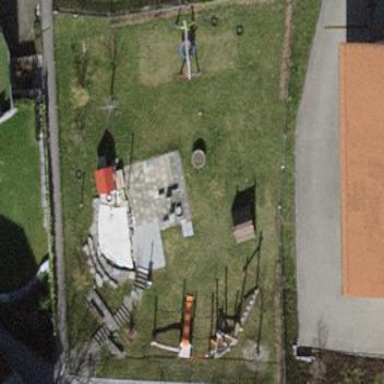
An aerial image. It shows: Playground area for leisure activities on the land.